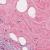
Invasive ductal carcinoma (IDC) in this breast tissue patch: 0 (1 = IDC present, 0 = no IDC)